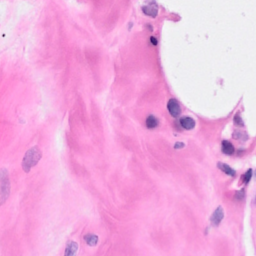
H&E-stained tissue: Breast